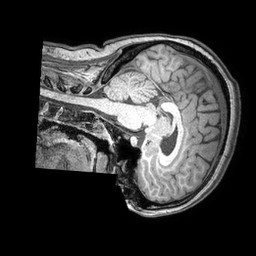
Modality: T1w
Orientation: sagittal
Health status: healthy
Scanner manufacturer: philips
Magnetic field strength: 3 T
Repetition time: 0.007315 s
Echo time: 0.003266 s